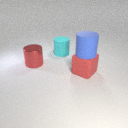
large blue rubber cylinder above large red rubber cube